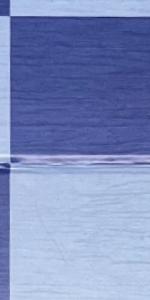
Label: Empty